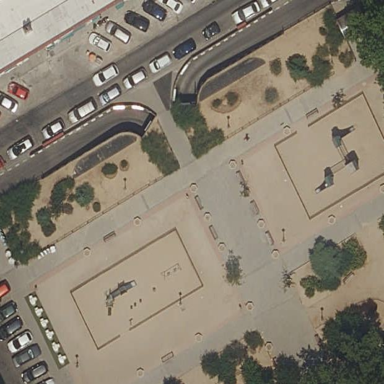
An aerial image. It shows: Park.